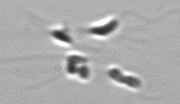
Label: Dinobryon